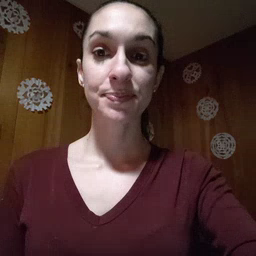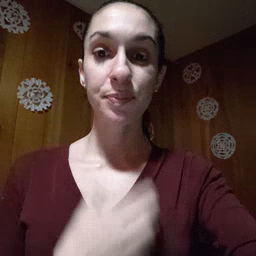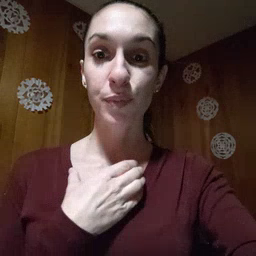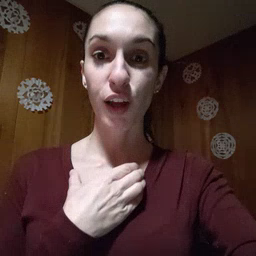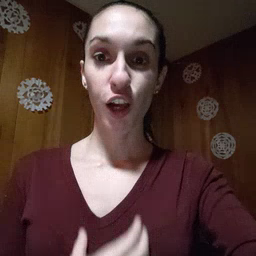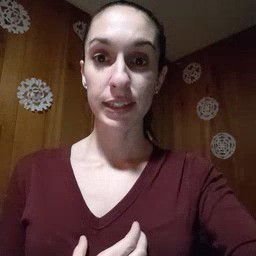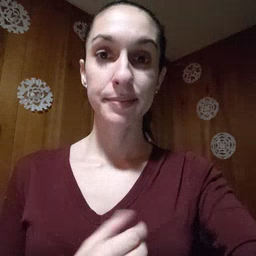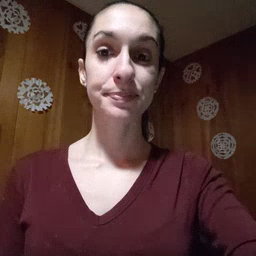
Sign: hungry